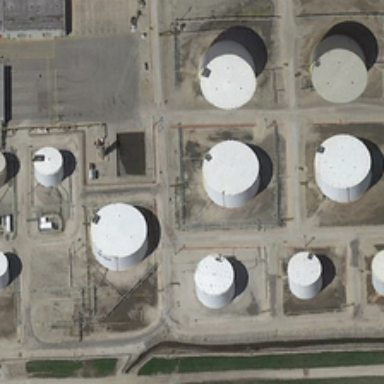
There are only a few strips of grass on the deserted land .